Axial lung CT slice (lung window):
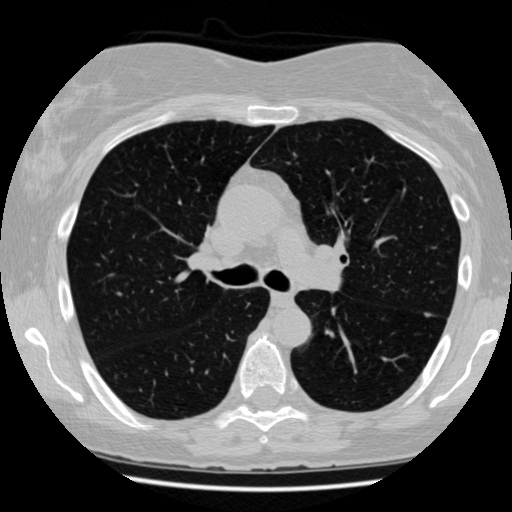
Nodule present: yes
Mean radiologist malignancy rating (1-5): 2